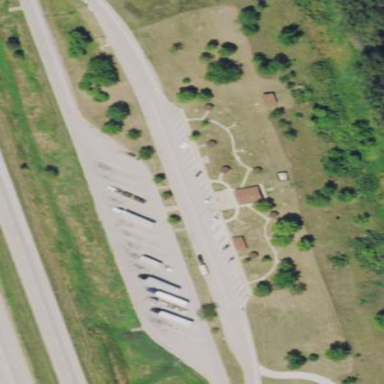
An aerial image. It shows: Rest area on the road.